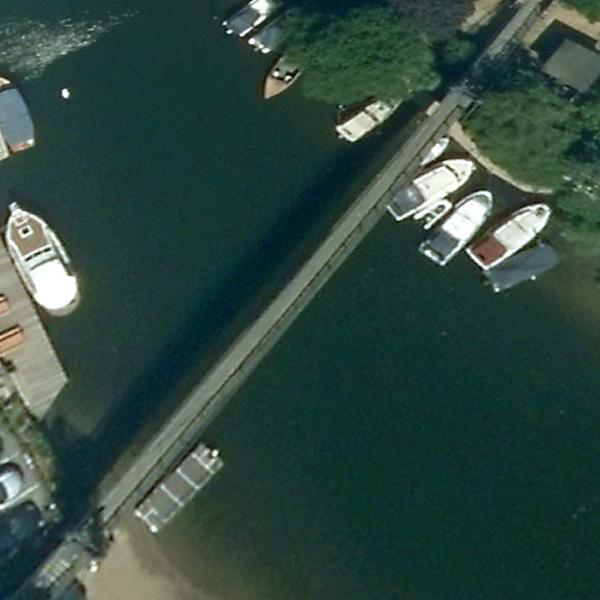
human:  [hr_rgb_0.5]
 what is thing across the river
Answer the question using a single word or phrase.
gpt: bridge